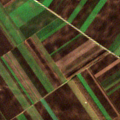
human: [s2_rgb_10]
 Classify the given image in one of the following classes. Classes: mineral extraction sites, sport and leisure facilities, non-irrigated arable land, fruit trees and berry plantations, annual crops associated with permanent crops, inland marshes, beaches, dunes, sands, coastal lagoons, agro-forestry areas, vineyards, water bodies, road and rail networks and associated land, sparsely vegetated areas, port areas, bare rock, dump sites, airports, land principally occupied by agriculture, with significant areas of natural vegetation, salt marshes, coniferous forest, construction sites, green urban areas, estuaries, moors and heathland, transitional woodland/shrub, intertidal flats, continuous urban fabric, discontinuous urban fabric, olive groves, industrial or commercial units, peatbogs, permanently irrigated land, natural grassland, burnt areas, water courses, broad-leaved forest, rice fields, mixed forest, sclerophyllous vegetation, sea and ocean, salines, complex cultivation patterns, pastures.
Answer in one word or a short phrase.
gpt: non-irrigated arable land